Question: I have an .NET MVC4 project and I want to wrap NLOG (I have reasons for that) with my Logger and inject it by Castle Windsor. I try something like below. I had no chance to successfully worked it.
'''
public interface ICommonLogger
{
void Info(string message);
}
public class CommonLogger : ICommonLogger
{
private readonly Logger _logger;
public CommonLogger(Type loggerType)
{
_logger = LogManager.GetLogger(loggerType.FullName, loggerType);
}
public void Info(string message)
{
_logger.Info(message);
}
}
'''
---
'''
container.Register(Component.For<ICommonLogger>().ImplementedBy(typeof(CommonLogger)).LifeStyle.Transient);
container.Kernel.Resolver.AddSubResolver(new LoggerResolver(container.Kernel));
'''
---
'''
public class LoggerResolver : ISubDependencyResolver
{
private readonly IKernel kernel;
public LoggerResolver(IKernel kernel)
{
this.kernel = kernel;
}
public bool CanResolve(CreationContext context,
ISubDependencyResolver contextHandlerResolver,
ComponentModel model,
DependencyModel dependency)
{
return dependency.TargetType == typeof(ICommonLogger);
}
public object Resolve(CreationContext context,
ISubDependencyResolver contextHandlerResolver,
ComponentModel model,
DependencyModel dependency)
{
if (CanResolve(context, contextHandlerResolver, model, dependency))
{
return kernel.Resolve<ICommonLogger>(new { loggerType = model.Implementation });
}
return null;
}
}
'''
But I am getting the error on image.
If I use NLOG directly with
'''
container.AddFacility<LoggingFacility>(f => f.UseNLog());
'''
It works with Castle ILogger implementation but I want it to work for own ICommonLogger implemantation.
What I am doing wrong ?
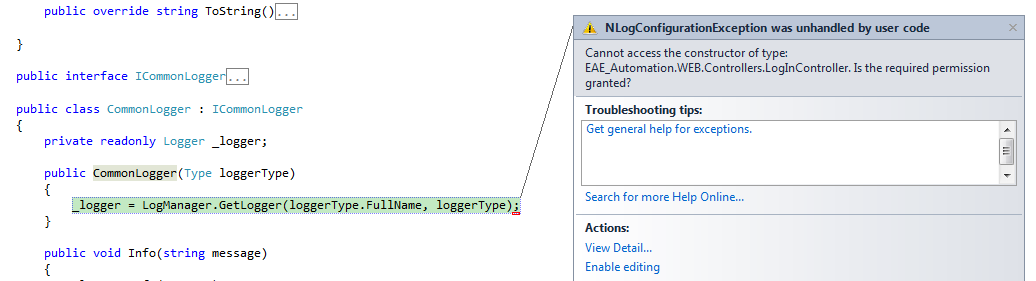
Answer: I think you should not be using the 'LogManager.GetLogger(loggerName, loggerType)' overload. That overload is specifically for when you extend NLog by subclassing Logger. In that context, loggerType refers to the type of your subclassed logger. In your case, you are not subclassing Logger. Rather, you are wrapping it.
In your CommonLogger constructor, what object does the Type parameter refer to?
'''
public CommonLogger(Type loggerType)
'''
Is that actually the type of object that Castle is creating for you? That is, does that type correspond to one of your domain objects? As opposed to the actual type of the Logger to create? It seems to to since the error message says that GetLogger is trying to create an instance of LogInController.
Your CommonLogger constructor should probably look something like this:
'''
public CommonLogger(Type typeOfObjectThatWantsALogger)
{
_logger = LogManager.GetLogger(typeOfObjectThatWantsALogger.FullName);
}
'''
You might want to go to Castle's repository and look at how they implemented their NLog wrapper and the corresponding Resolver.